Question: When trying to import a stored procedure from Oracle 10g into Entity Framework 4, I get the following error:
> ORA-12154: TNS:could not resolve the connect identifier specified
Here are some details:
- - 'null'-
If it matters, the project that this EF model is associated with is Silverlight 5.

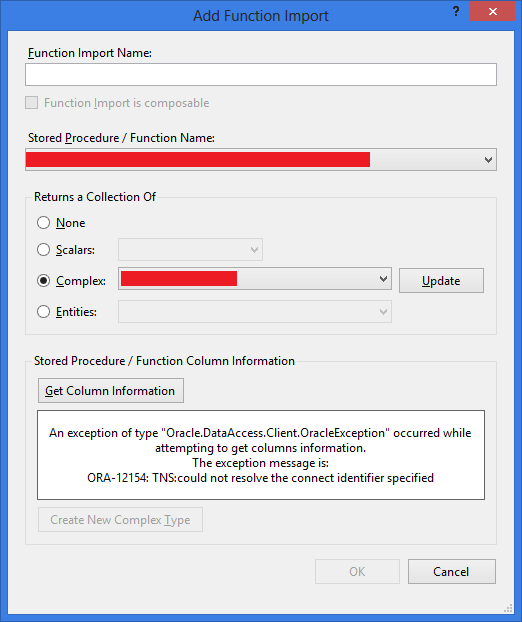
Answer: Turns out, if you have your Entity Framework model inside a class library (dll), even though your connection strings belong in the app.config/web.config of your main applicaiton, EF will use the connection string(s) provided in the app.config . So make sure your connection strings in the app.config in the project where your edmx models are, are correct.